Question: I am working on a report which is an invoice. The line item numbers on the invoice start at one and increment based on the count of the item purchased. For example, the first line in the invoice will always be 1. The first line contained the item and the count of two, therefore the next line number will be three, and so on. I have been successful in creating part of this and it fails on the last line. The problem is the last line number is incrementing to include the line number and the count of items on the last line.

The final line number should be 7 which would be an accumulation of the count to that point. However, I don't seem to be able to get there.
I have tried running total and that did not work. I wrote a case statement that gets me to the last line.
'''
WITH INVOICE AS (
Select Row_Number() Over (Order By ProdNo) RowNum, Count(ProdNo) As Count, ProdNo
From Orders Where OrderNo = @OrderNo
Group By ProdNo)
Select
*,
Case
WHEN RowNum = '1' THEN '1'
WHEN RowNum = '2' THEN LAG(RowNum,1,0) OVER (Order By ProdNo) + LAG(Count,1,0) OVER (Order By ProdNo)
WHEN RowNum > '2' THE SUM(COUNT) Over(Order By ProdNo)
End As LineNo
From INVOICE Order By ProdNo
'''
Any thoughts?
'''
Scripts to create the table and insert data:
CREATE TABLE [dbo].[Orders](
[OrderNo] [int] NULL,
[ProdNo] [int] NULL
) ON [PRIMARY]
GO
Insert Into Orders (OrderNo, ProdNo)
Values ('001', '50822'), ('001', '50822'), ('001', '50899'), ('001', '50899'), ('001', '50899'),
('001', '53066'), ('001', '60936'), ('001', '60936'), ('001', '60936'), ('001', '60936'),
('001', '60936'), ('001', '60936'), ('001', '60936')
'''
Any advice would be appreciated. Thank you in advance.
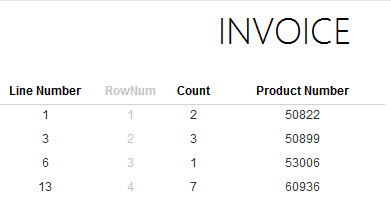
Answer: Very inelegant way of doing it but it works
'''
SELECT z.*
, ln = sum(prvCount) over(order by sort) + 1
FROM
(
SELECT
o.*
, prvCount = LAG(Count,1,0) OVER(ORDER BY sort)
FROM
(SELECT DISTINCT
o.ProdNo
, DENSE_RANK() OVER(ORDER BY ProdNo) as sort
, [Count] = COUNT(*) OVER(PARTITION BY ProdNo)
FROM Orders o
WHERE OrderNo = @OrderNo
) o
) z
'''